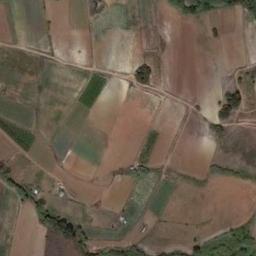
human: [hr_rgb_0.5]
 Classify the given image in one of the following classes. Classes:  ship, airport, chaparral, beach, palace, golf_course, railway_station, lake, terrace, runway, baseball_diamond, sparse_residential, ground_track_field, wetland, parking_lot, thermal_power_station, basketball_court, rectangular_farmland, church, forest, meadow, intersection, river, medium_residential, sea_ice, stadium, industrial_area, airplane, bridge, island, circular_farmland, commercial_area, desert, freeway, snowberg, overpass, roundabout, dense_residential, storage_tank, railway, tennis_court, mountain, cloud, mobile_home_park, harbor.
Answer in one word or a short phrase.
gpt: rectangular_farmland